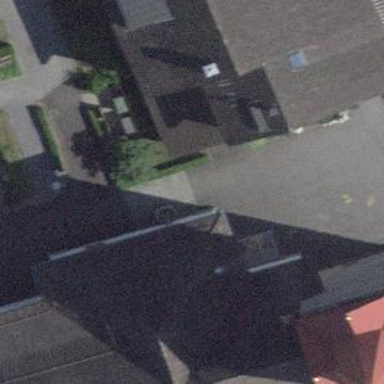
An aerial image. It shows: View of roof edge.